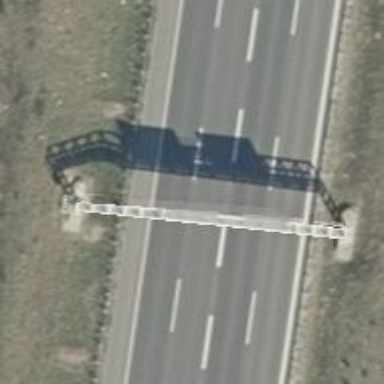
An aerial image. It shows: Asphalt motorway.